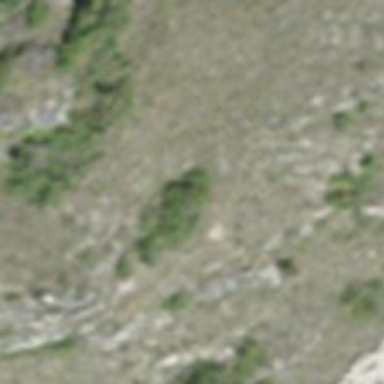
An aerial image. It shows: Cliff in nature.